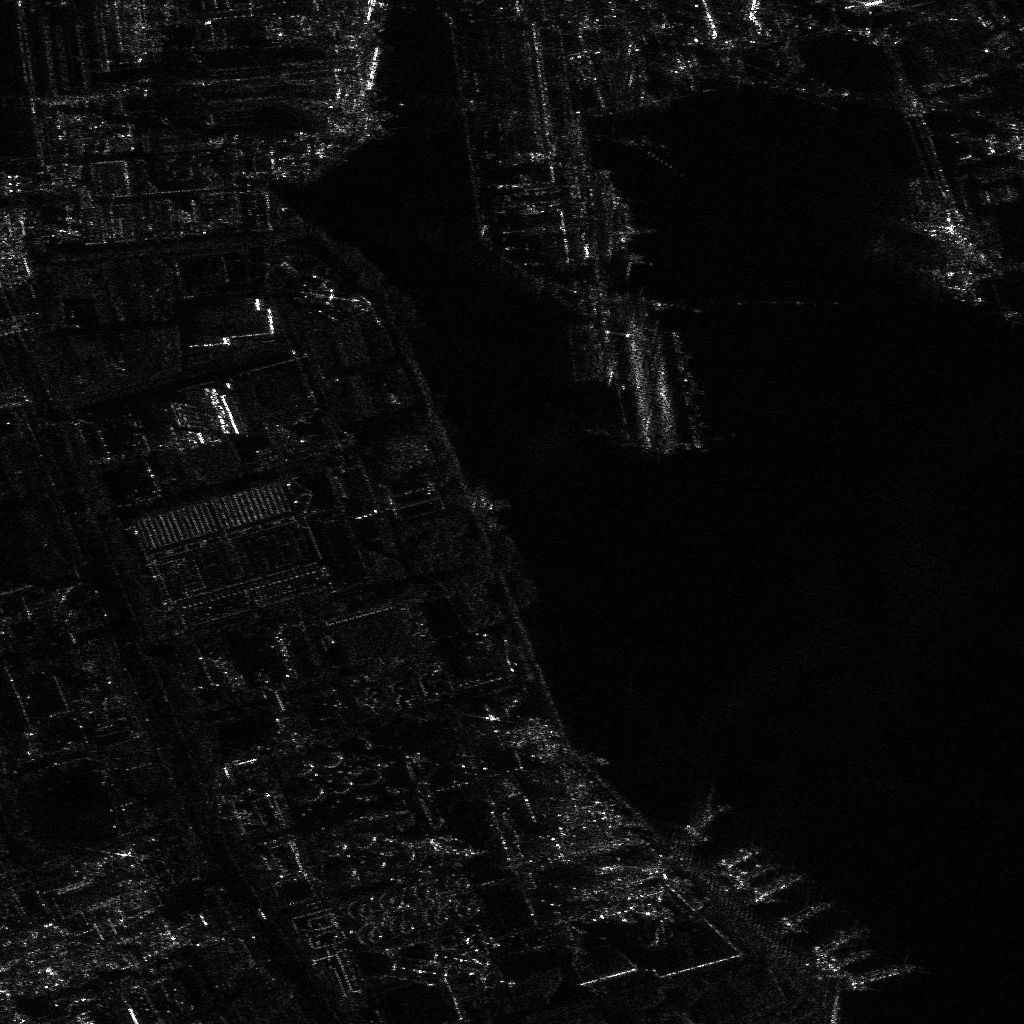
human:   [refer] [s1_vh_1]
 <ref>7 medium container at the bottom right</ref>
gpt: <box>[[72, 82, 74, 87, 53], [70, 80, 72, 85, 53], [77, 86, 78, 92, 53], [74, 83, 76, 89, 53], [80, 89, 81, 95, 53], [81, 90, 83, 96, 53], [84, 91, 86, 98, 76]]</box>